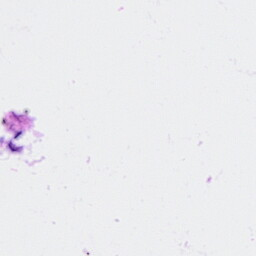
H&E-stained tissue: Ovarian